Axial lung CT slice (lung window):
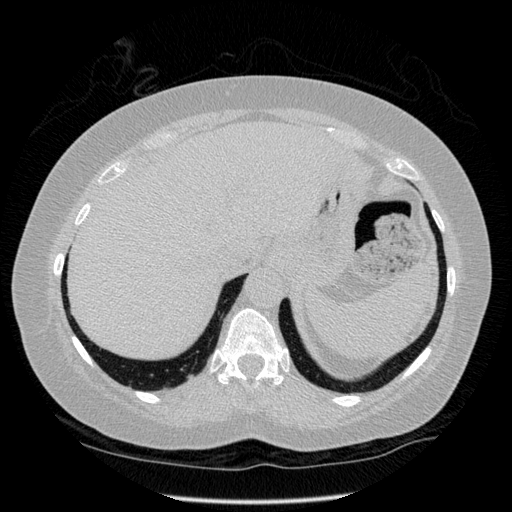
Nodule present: no